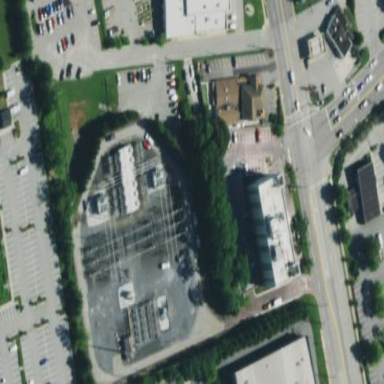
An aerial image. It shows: Power substation.